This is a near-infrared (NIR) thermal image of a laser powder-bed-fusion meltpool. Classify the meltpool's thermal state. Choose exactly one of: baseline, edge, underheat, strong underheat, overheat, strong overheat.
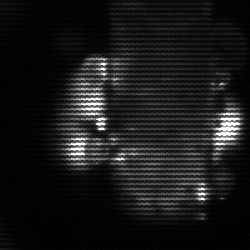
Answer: strong underheat